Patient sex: M
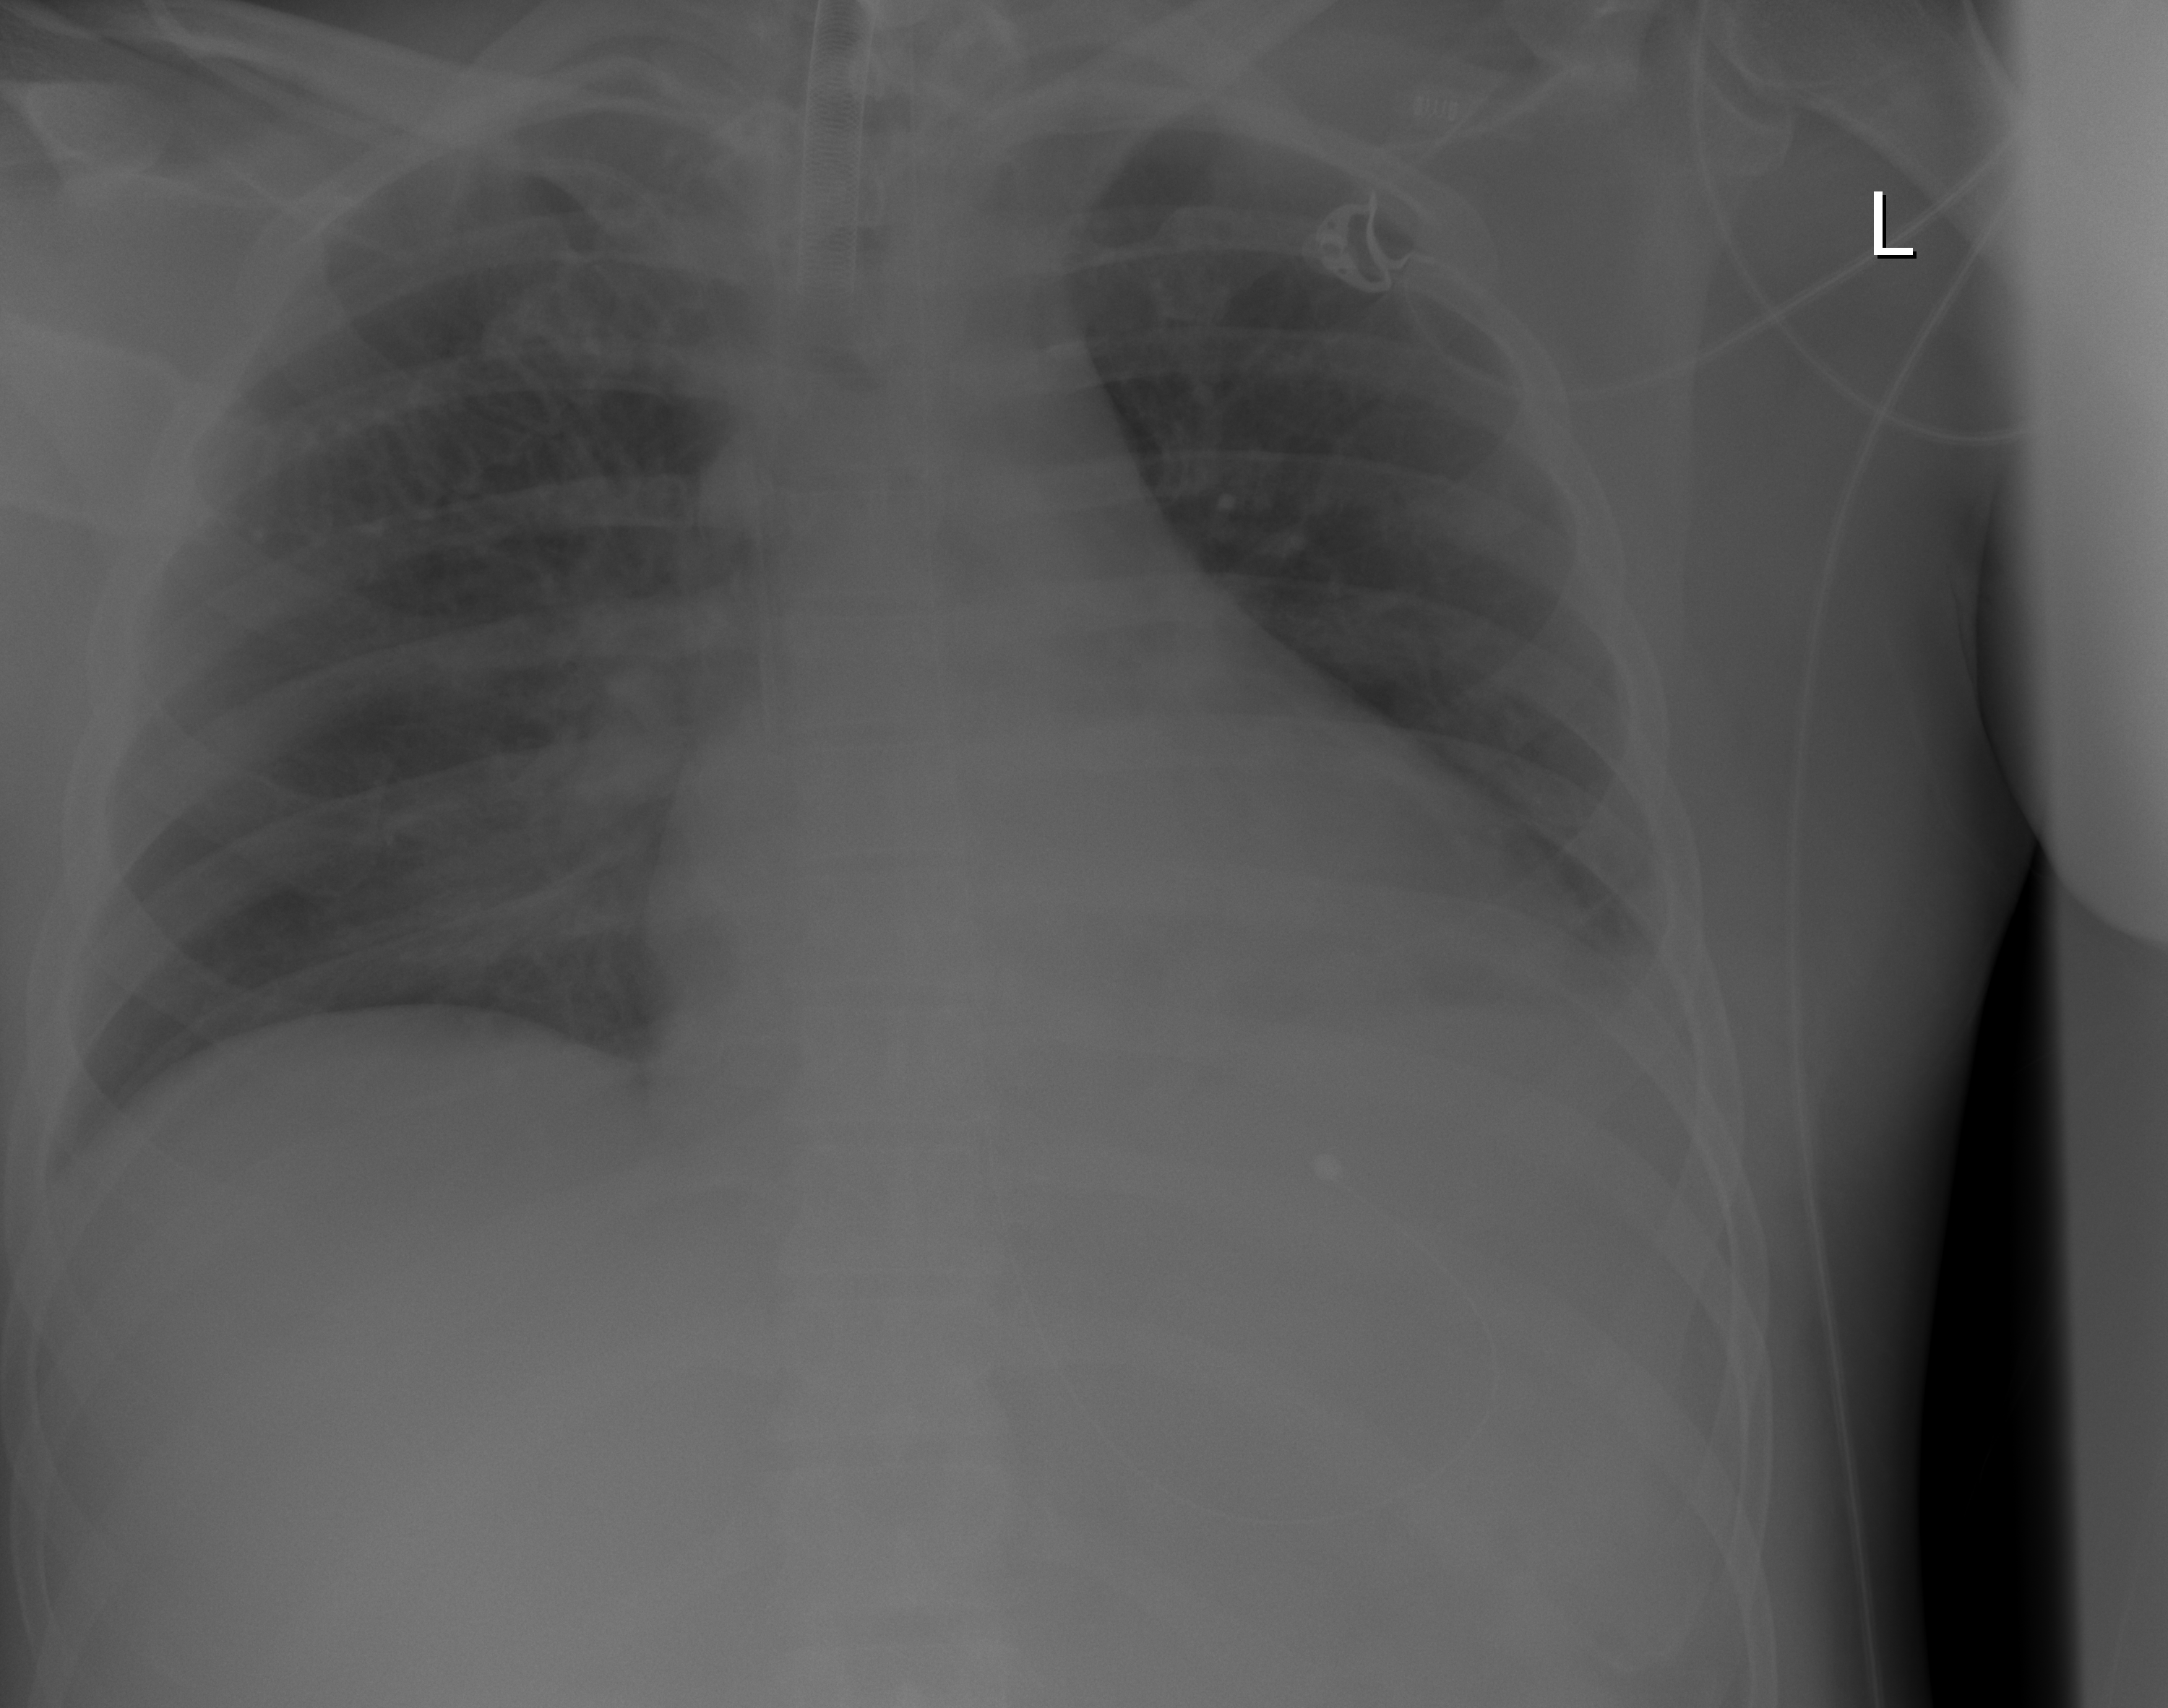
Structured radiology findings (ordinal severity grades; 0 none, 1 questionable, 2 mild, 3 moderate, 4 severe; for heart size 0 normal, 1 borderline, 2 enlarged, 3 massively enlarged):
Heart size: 2
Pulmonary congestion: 2
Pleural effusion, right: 0
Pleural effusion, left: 2
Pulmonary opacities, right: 2
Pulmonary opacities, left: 0
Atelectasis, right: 2
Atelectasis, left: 2